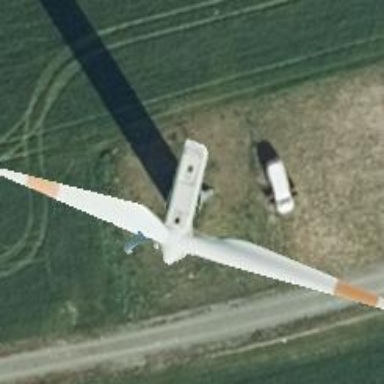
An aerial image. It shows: Wind power generator.